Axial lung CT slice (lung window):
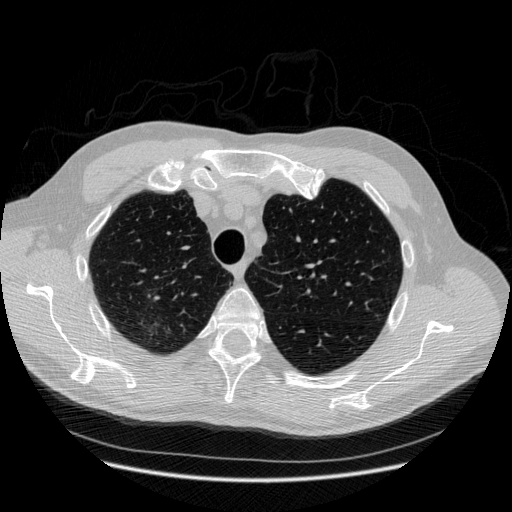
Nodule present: no